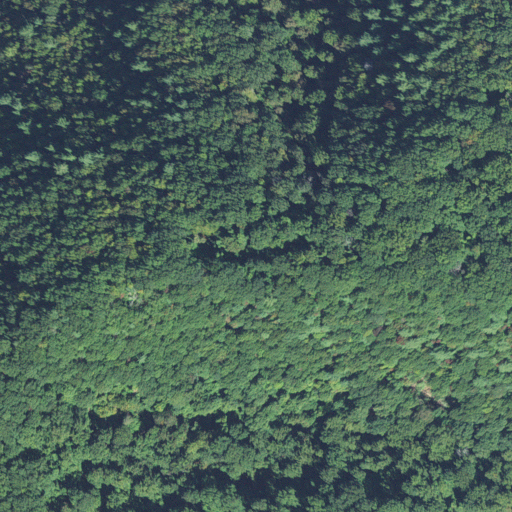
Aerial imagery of ridge(s) in North Carolina named Stony Spur containing deciduous forest, mixed forest, and evergreen forest